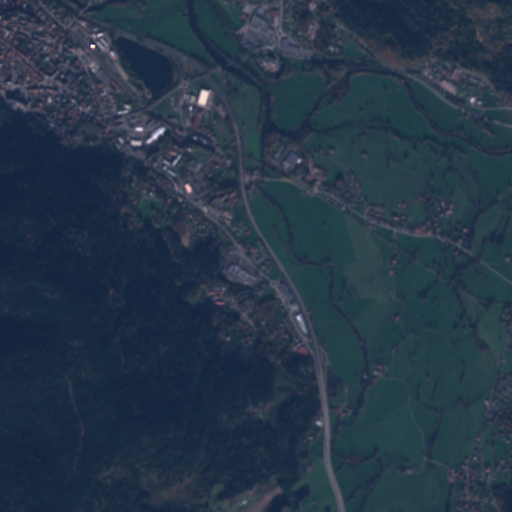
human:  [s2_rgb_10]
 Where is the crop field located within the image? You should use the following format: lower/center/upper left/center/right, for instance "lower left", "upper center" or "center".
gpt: The crop field is located in the center right of the image.
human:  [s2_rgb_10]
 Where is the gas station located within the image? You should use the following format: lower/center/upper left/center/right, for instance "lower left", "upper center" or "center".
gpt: The gas station is located in the upper center of the image.
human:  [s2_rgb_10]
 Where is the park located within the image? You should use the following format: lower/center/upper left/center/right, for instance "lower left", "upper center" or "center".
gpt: The park is located in the upper left of the image.
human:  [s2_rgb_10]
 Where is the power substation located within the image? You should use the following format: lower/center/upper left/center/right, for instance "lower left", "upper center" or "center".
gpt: The power substation is located in the upper left of the image.
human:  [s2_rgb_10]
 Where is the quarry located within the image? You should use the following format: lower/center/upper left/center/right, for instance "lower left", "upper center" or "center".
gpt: The quarry is located in the upper center of the image.
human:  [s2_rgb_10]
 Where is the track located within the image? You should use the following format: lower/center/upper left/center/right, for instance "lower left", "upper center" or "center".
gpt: The track is located in the upper center of the image.
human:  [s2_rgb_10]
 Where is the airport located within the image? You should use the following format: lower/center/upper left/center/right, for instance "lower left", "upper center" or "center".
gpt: There is no airport in the image.